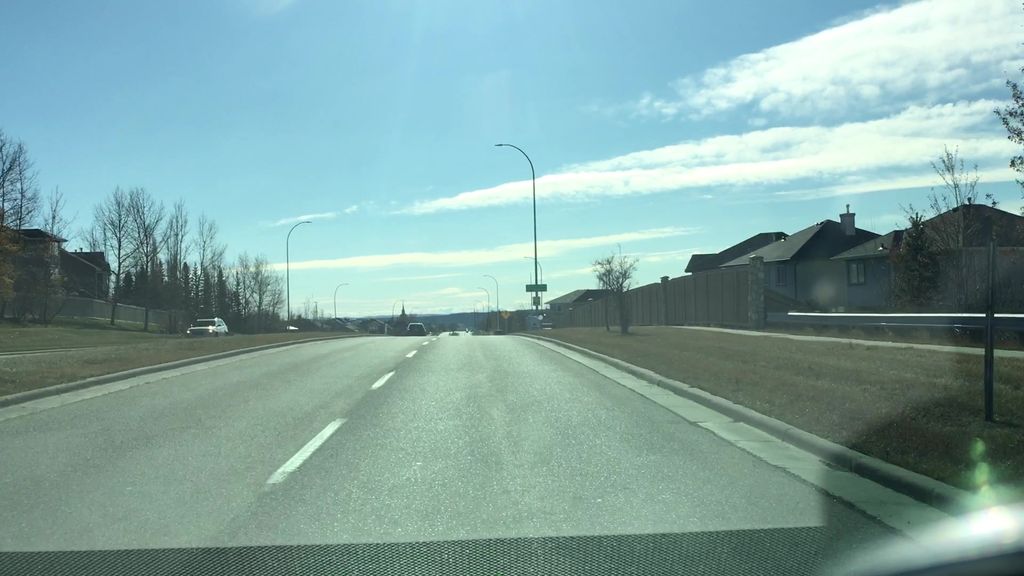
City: calgary